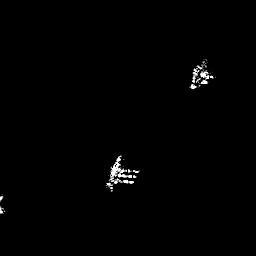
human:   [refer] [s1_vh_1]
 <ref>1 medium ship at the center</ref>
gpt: <box>[[40, 63, 48, 74, 0]]</box>